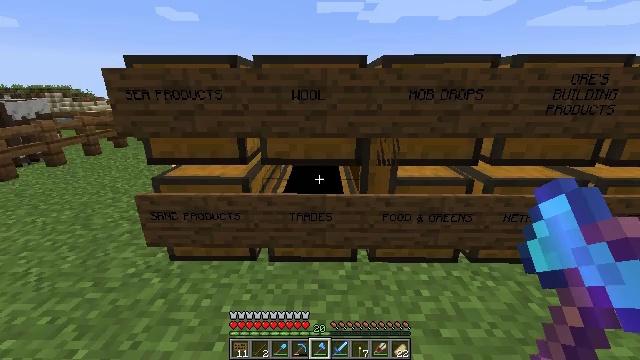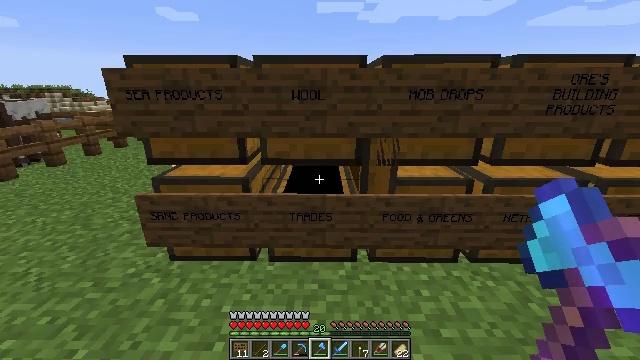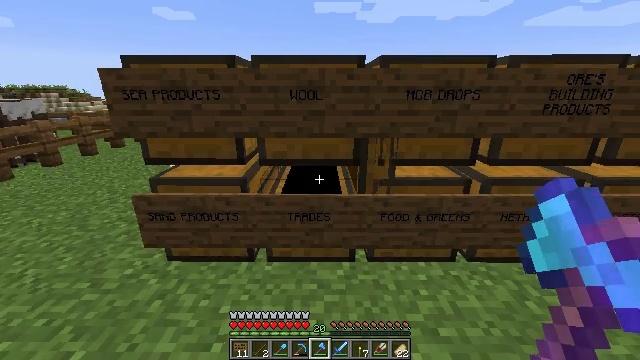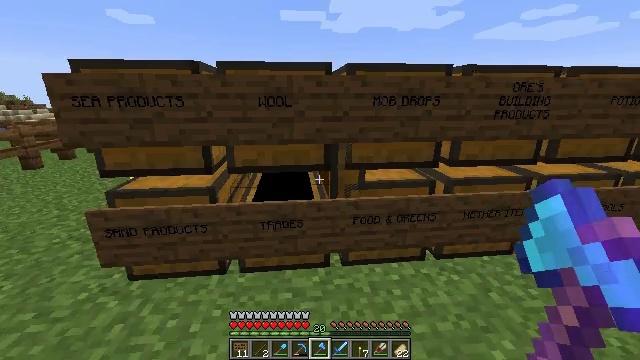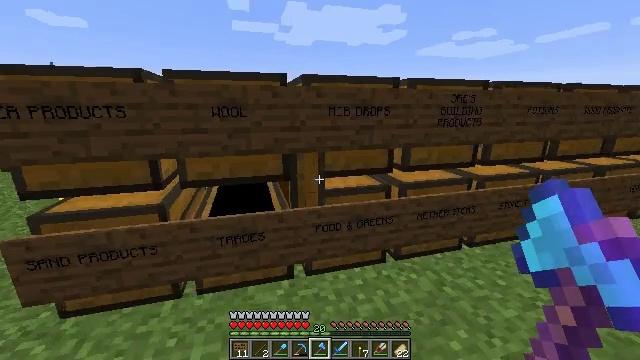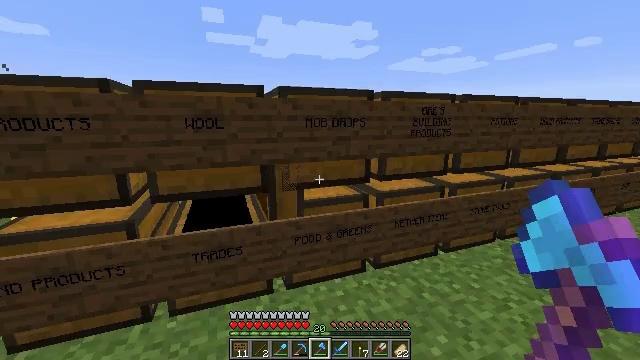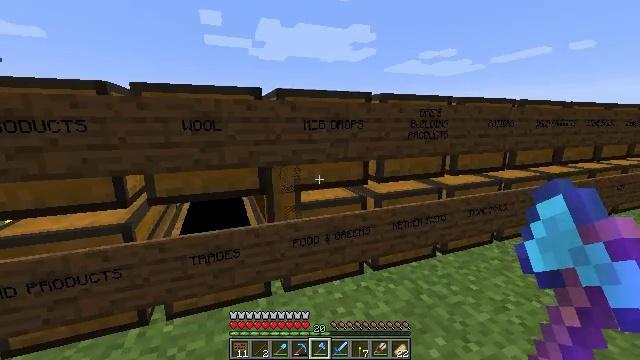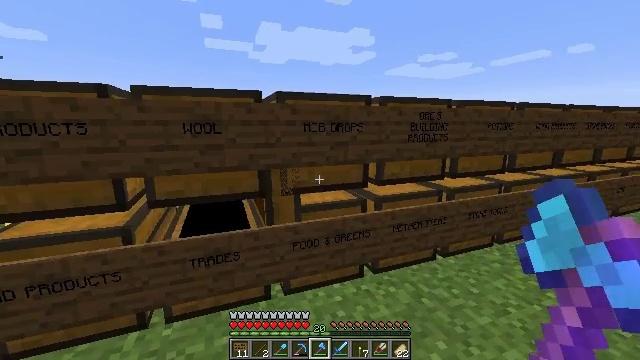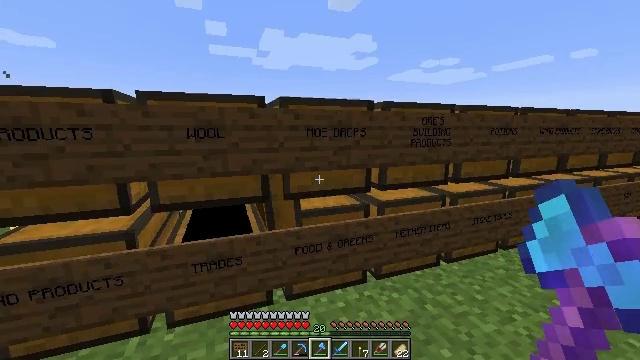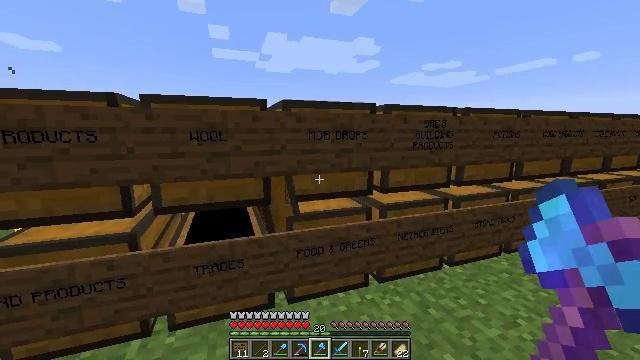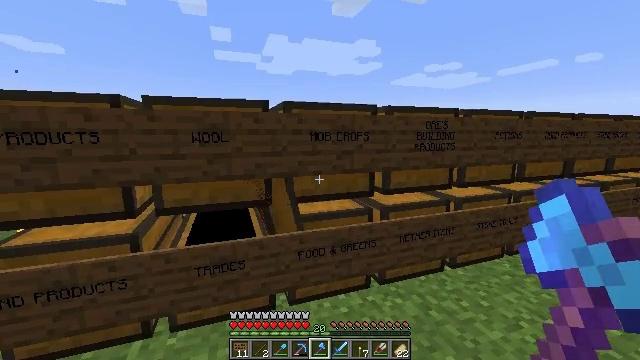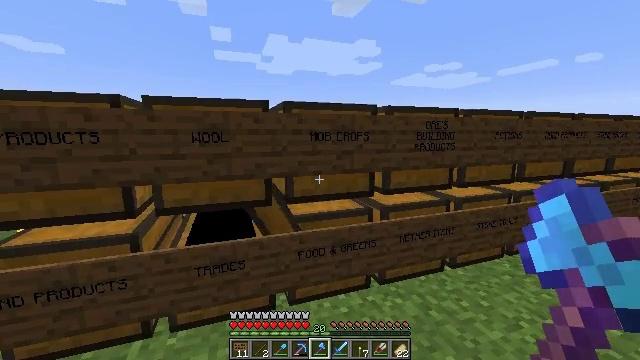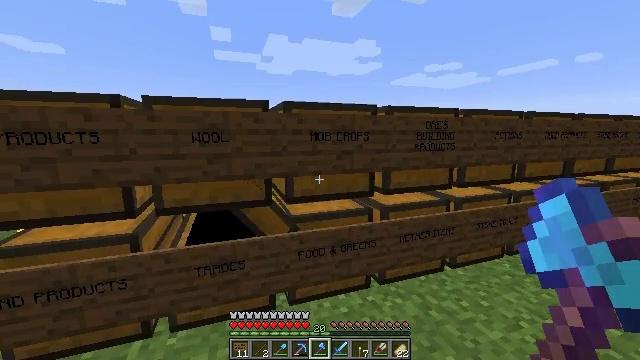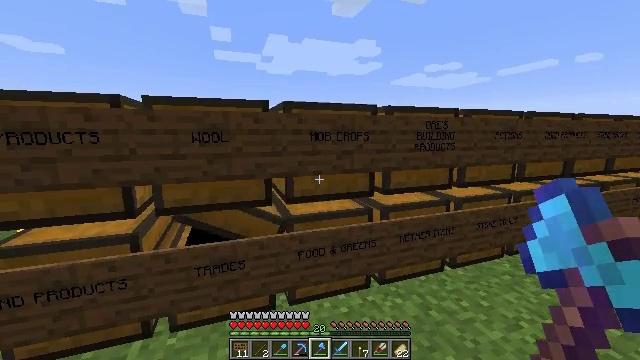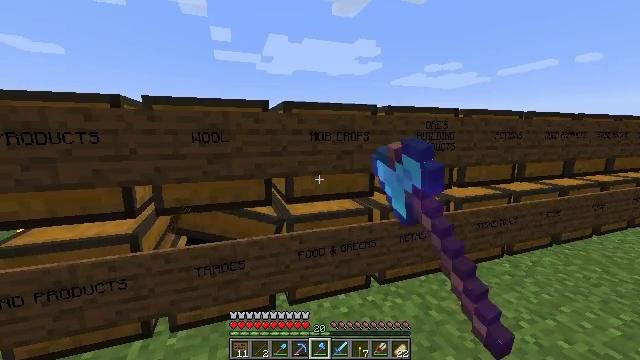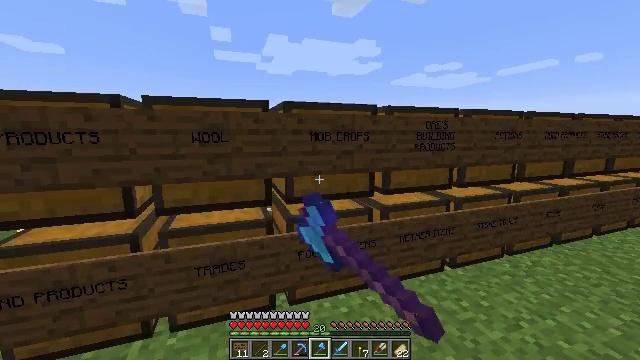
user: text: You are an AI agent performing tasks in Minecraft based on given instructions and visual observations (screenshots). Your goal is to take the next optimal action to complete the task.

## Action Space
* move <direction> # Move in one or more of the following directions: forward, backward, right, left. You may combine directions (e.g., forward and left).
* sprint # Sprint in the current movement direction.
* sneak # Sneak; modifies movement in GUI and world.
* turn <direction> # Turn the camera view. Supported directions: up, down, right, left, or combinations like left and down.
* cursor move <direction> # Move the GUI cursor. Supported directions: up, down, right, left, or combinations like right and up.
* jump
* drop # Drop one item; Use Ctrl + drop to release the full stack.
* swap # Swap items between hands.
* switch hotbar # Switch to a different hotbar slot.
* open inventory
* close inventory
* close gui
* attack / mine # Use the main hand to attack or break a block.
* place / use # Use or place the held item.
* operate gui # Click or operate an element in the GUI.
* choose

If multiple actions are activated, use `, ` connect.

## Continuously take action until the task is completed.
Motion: motion action
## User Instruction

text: Retrieve the torch.
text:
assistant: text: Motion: close gui
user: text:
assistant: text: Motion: no_op
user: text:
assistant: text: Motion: turn right and up
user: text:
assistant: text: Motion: turn right and up
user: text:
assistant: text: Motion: turn right and up
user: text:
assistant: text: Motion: no_op
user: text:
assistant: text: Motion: no_op
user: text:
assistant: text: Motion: turn up
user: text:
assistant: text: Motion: no_op
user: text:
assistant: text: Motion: no_op
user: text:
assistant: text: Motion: no_op
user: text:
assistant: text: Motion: no_op
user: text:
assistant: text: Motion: use / place
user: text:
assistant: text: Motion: use / place
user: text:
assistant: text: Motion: use / place
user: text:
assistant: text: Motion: use / place
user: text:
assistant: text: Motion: no_op
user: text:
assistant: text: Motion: open gui
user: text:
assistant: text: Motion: no_op
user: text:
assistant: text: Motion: no_op
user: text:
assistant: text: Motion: no_op
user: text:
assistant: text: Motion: no_op
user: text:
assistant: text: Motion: no_op
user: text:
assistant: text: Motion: sneak
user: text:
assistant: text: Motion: sneak, cursor move left
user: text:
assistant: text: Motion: sneak, cursor move left
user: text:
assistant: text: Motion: sneak
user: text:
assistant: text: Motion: sneak
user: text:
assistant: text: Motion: sneak, cursor move down
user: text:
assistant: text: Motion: sneak, cursor move down